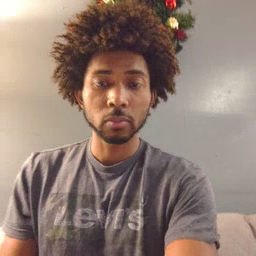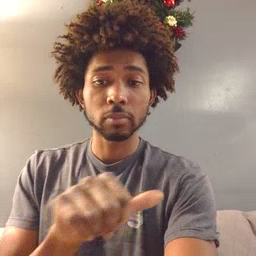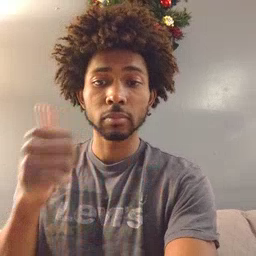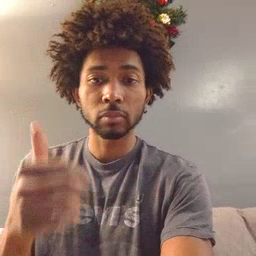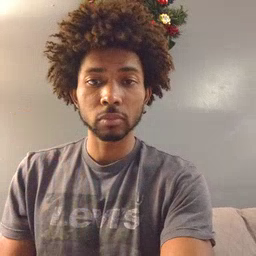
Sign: another